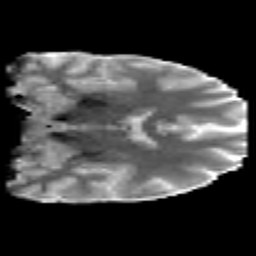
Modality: MD
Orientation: coronal
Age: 25
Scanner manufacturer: philips
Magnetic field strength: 3 T
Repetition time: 8.6 s
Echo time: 0.127 s